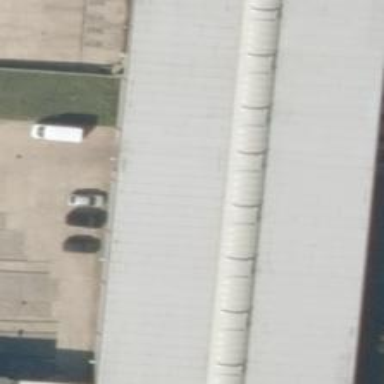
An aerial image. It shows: Industrial building.